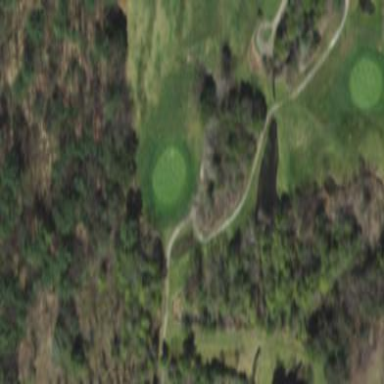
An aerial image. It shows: Rough area in golf course.